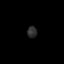
Tissue: skin
Cell type: Epithelial cells
Senescence score: 0.2591
Nuclear area (px): 105
Mean DAPI intensity: 46.99